Field crop: maize
Growth stage: 2
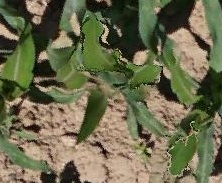
Species: maize